Question: I am new to d3 library and trying some charts using d3 library. I am able to made horizontal bar chart using d3.js library but I am stuck at some issues .
I have highlighted the cropped value in the screenshot below:

'''
const margin = {
top: 30,
right: 0,
bottom: 10,
left: 100
};
const width= 1180;
const data = [{
name: 'A',
value: 2
},
{
name: 'B',
value: 20
},
{
name: 'C',
value: 15
},
{
name: 'D',
value: 8
},
{
name: 'E',
value: 1
}
];
const barHeight = 20;
const yMax = d3.max(data, d => d.value);
const height =
Math.ceil((data.length + 0.1) * barHeight) + margin.top + margin.bottom;
const x = d3
.scaleLinear()
.domain([0, yMax < 10 ? 10 : yMax])
.range([margin.left, width - margin.right])
.nice();
const y = d3
.scaleBand()
.domain(d3.range(data.length))
.range([margin.top, height - margin.bottom])
.padding(0.1);
const format = x.tickFormat(10, data.format);
const svg = d3.select('body').append('svg').attr('viewBox', [0, 0, width, height]);
const xAxis = g =>
g
.attr('class', 'chartxAxisText')
.attr('transform', 'translate(0,${margin.top})')
.call(d3.axisTop(x))
.call(g => g.select('.domain').remove());
const yAxis = g =>
g
.attr('class', 'chartyAxisText')
.attr('transform', 'translate(${margin.left},0)')
.call(
d3
.axisLeft(y)
.tickFormat(i => data[i].name)
.tickSizeOuter(0)
);
svg
.append('g')
.selectAll('rect')
.data(data)
.enter().append('rect')
.attr('x', x(0))
.attr('y', (d, i) => y(i))
.attr('width', d => x(d.value) - x(0))
.attr('height', y.bandwidth())
.attr('class', 'chartbar')
svg
.append('g')
.attr('class', 'chartbarTextWrap')
.selectAll('text')
.data(data)
.enter().append('text')
.attr('x', d => x(d.value) - 4)
.attr('y', (d, i) => y(i) + y.bandwidth() / 2)
.attr('dy', '0.35em')
.text(d => format(d.value))
.attr('class', 'chartbarText');
svg.append('g').call(xAxis);
svg.append('g').call(yAxis);
'''
'''
.chartbarTextWrap {
font-size: 14px;
font-weight: 700;
letter-spacing: 1px;
fill: #fff;
text-anchor: end;
pointer-events: none;
}
.chartbar {
fill: red;
}
.chartxAxisText, .chartyAxisText {
font-family: "Roboto", sans-serif;
font-size: 16px;
font-weight: 400;
letter-spacing: 1px;
color: #424242;
}
.chartxAxisText, .chartyAxisText {
font-size: 16px;
font-weight: 400;
color: #424242;
}
svg {
width:1180px
}
'''
'''
<script src="https://cdnjs.cloudflare.com/ajax/libs/d3/5.7.0/d3.min.js"></script>
<html>
<body></body>
</html>
'''
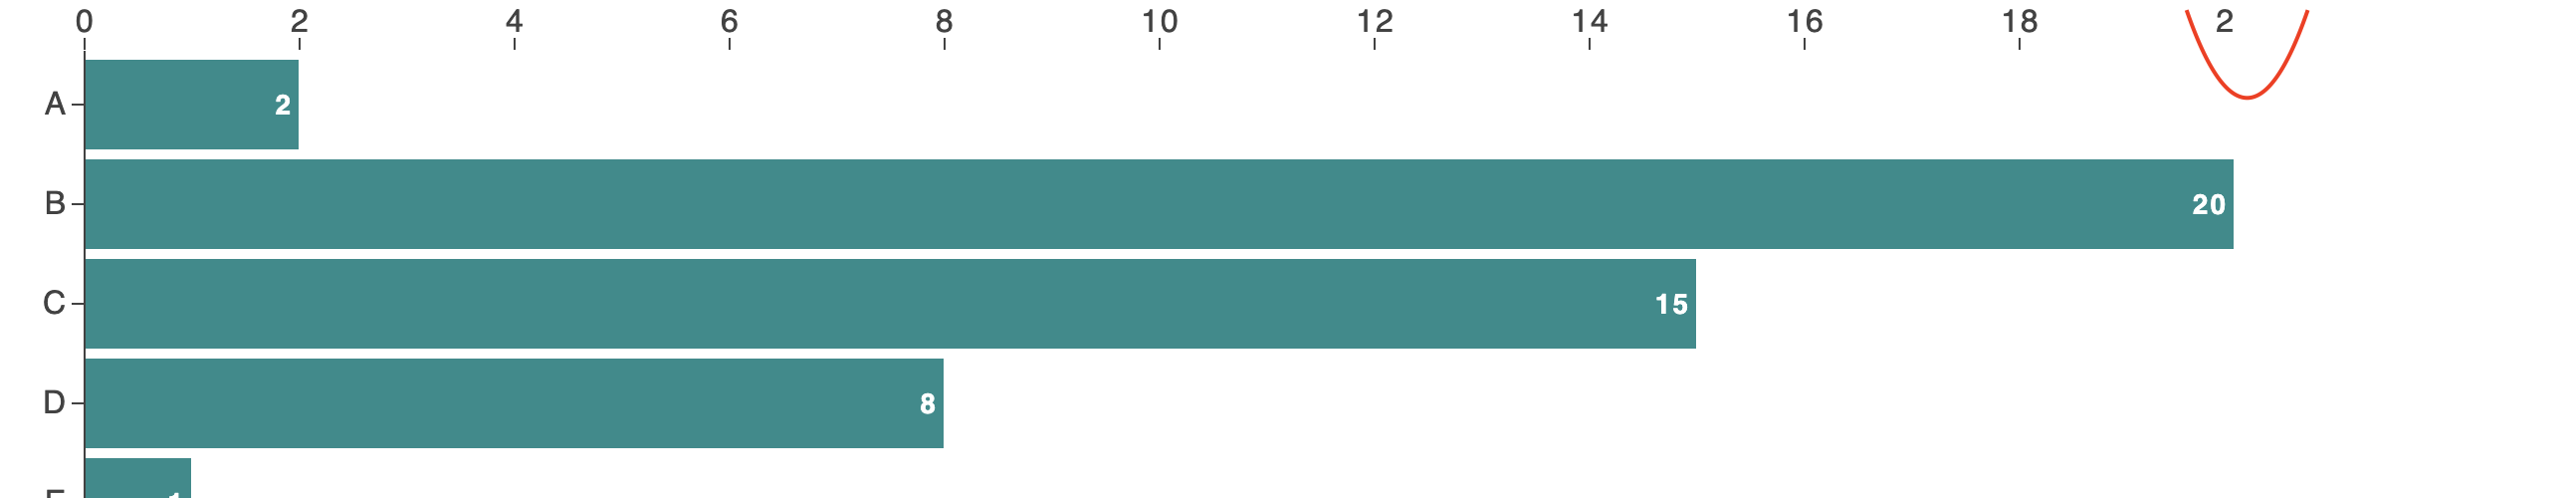
Answer: Adding a small margin at the right of the chart would really be the most straightforward solution.
If you really do not want it, you may align the 'x' axis text labels to the right:
'''
.chartxAxisText {
text-anchor: end;
}
'''
This is demonstrated in the snipped below.
'''
const margin = {
top: 30,
right: 0,
bottom: 10,
left: 100
};
const width= 1180;
const data = [{
name: 'A',
value: 2
},
{
name: 'B',
value: 20
},
{
name: 'C',
value: 15
},
{
name: 'D',
value: 8
},
{
name: 'E',
value: 1
}
];
const barHeight = 20;
const yMax = d3.max(data, d => d.value);
const height =
Math.ceil((data.length + 0.1) * barHeight) + margin.top + margin.bottom;
const x = d3
.scaleLinear()
.domain([0, yMax < 10 ? 10 : yMax])
.range([margin.left, width - margin.right]);
const y = d3
.scaleBand()
.domain(d3.range(data.length))
.range([margin.top, height - margin.bottom])
.padding(0.1);
const format = x.tickFormat(10, data.format);
const svg = d3.select('body').append('svg').attr('viewBox', [0, 0, width, height]);
const xAxis = g =>
g
.attr('class', 'chartxAxisText')
.attr('transform', 'translate(0,${margin.top})')
.call(d3.axisTop(x))
.call(g => g.select('.domain').remove());
const yAxis = g =>
g
.attr('class', 'chartyAxisText')
.attr('transform', 'translate(${margin.left},0)')
.call(
d3
.axisLeft(y)
.tickFormat(i => data[i].name)
.tickSizeOuter(0)
);
svg
.append('g')
.selectAll('rect')
.data(data)
.enter().append('rect')
.attr('x', x(0))
.attr('y', (d, i) => y(i))
.attr('width', d => x(d.value) - x(0))
.attr('height', y.bandwidth())
.attr('class', 'chartbar')
svg
.append('g')
.attr('class', 'chartbarTextWrap')
.selectAll('text')
.data(data)
.enter().append('text')
.attr('x', d => x(d.value) - 4)
.attr('y', (d, i) => y(i) + y.bandwidth() / 2)
.attr('dy', '0.35em')
.text(d => format(d.value))
.attr('class', 'chartbarText');
svg.append('g').call(xAxis);
svg.append('g').call(yAxis);
'''
'''
.chartbarTextWrap {
font-size: 14px;
font-weight: 700;
letter-spacing: 1px;
fill: #fff;
text-anchor: end;
pointer-events: none;
}
.chartbar {
fill: red;
}
.chartxAxisText, .chartyAxisText {
font-family: "Roboto", sans-serif;
font-size: 16px;
font-weight: 400;
letter-spacing: 1px;
color: #424242;
}
.chartxAxisText {
text-anchor: end;
}
svg {
width:1180px
}
'''
'''
<script src="https://cdnjs.cloudflare.com/ajax/libs/d3/5.7.0/d3.min.js"></script>
<html>
<body></body>
</html>
'''
Another option is to leave all the labels as they currently are, and only align the last one to the left. This can be done also in CSS, with the following rule:
'''
.chartxAxisText text:last-child {
text-anchor: end;
}
'''